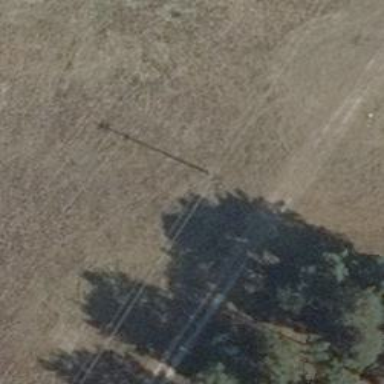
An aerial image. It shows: Minor power line with 3 cables.